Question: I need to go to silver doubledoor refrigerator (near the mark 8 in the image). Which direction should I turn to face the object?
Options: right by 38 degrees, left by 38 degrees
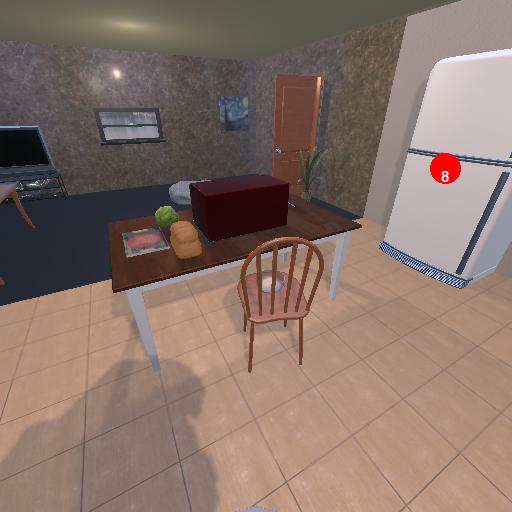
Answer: right by 38 degrees